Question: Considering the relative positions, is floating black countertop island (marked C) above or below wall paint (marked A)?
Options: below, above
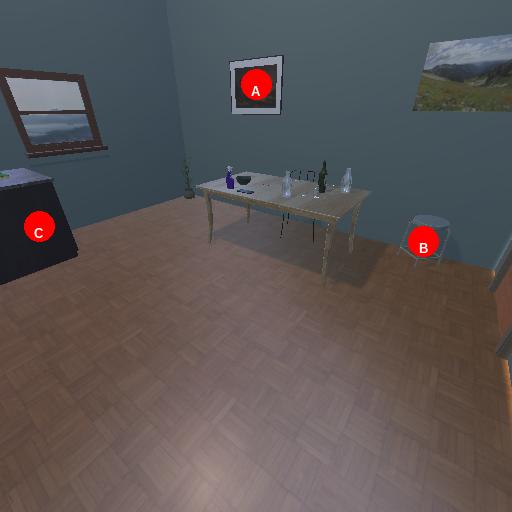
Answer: below